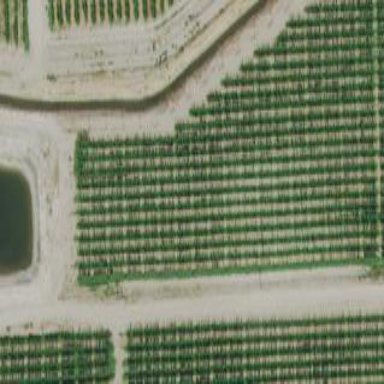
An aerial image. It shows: Orchard.